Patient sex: M
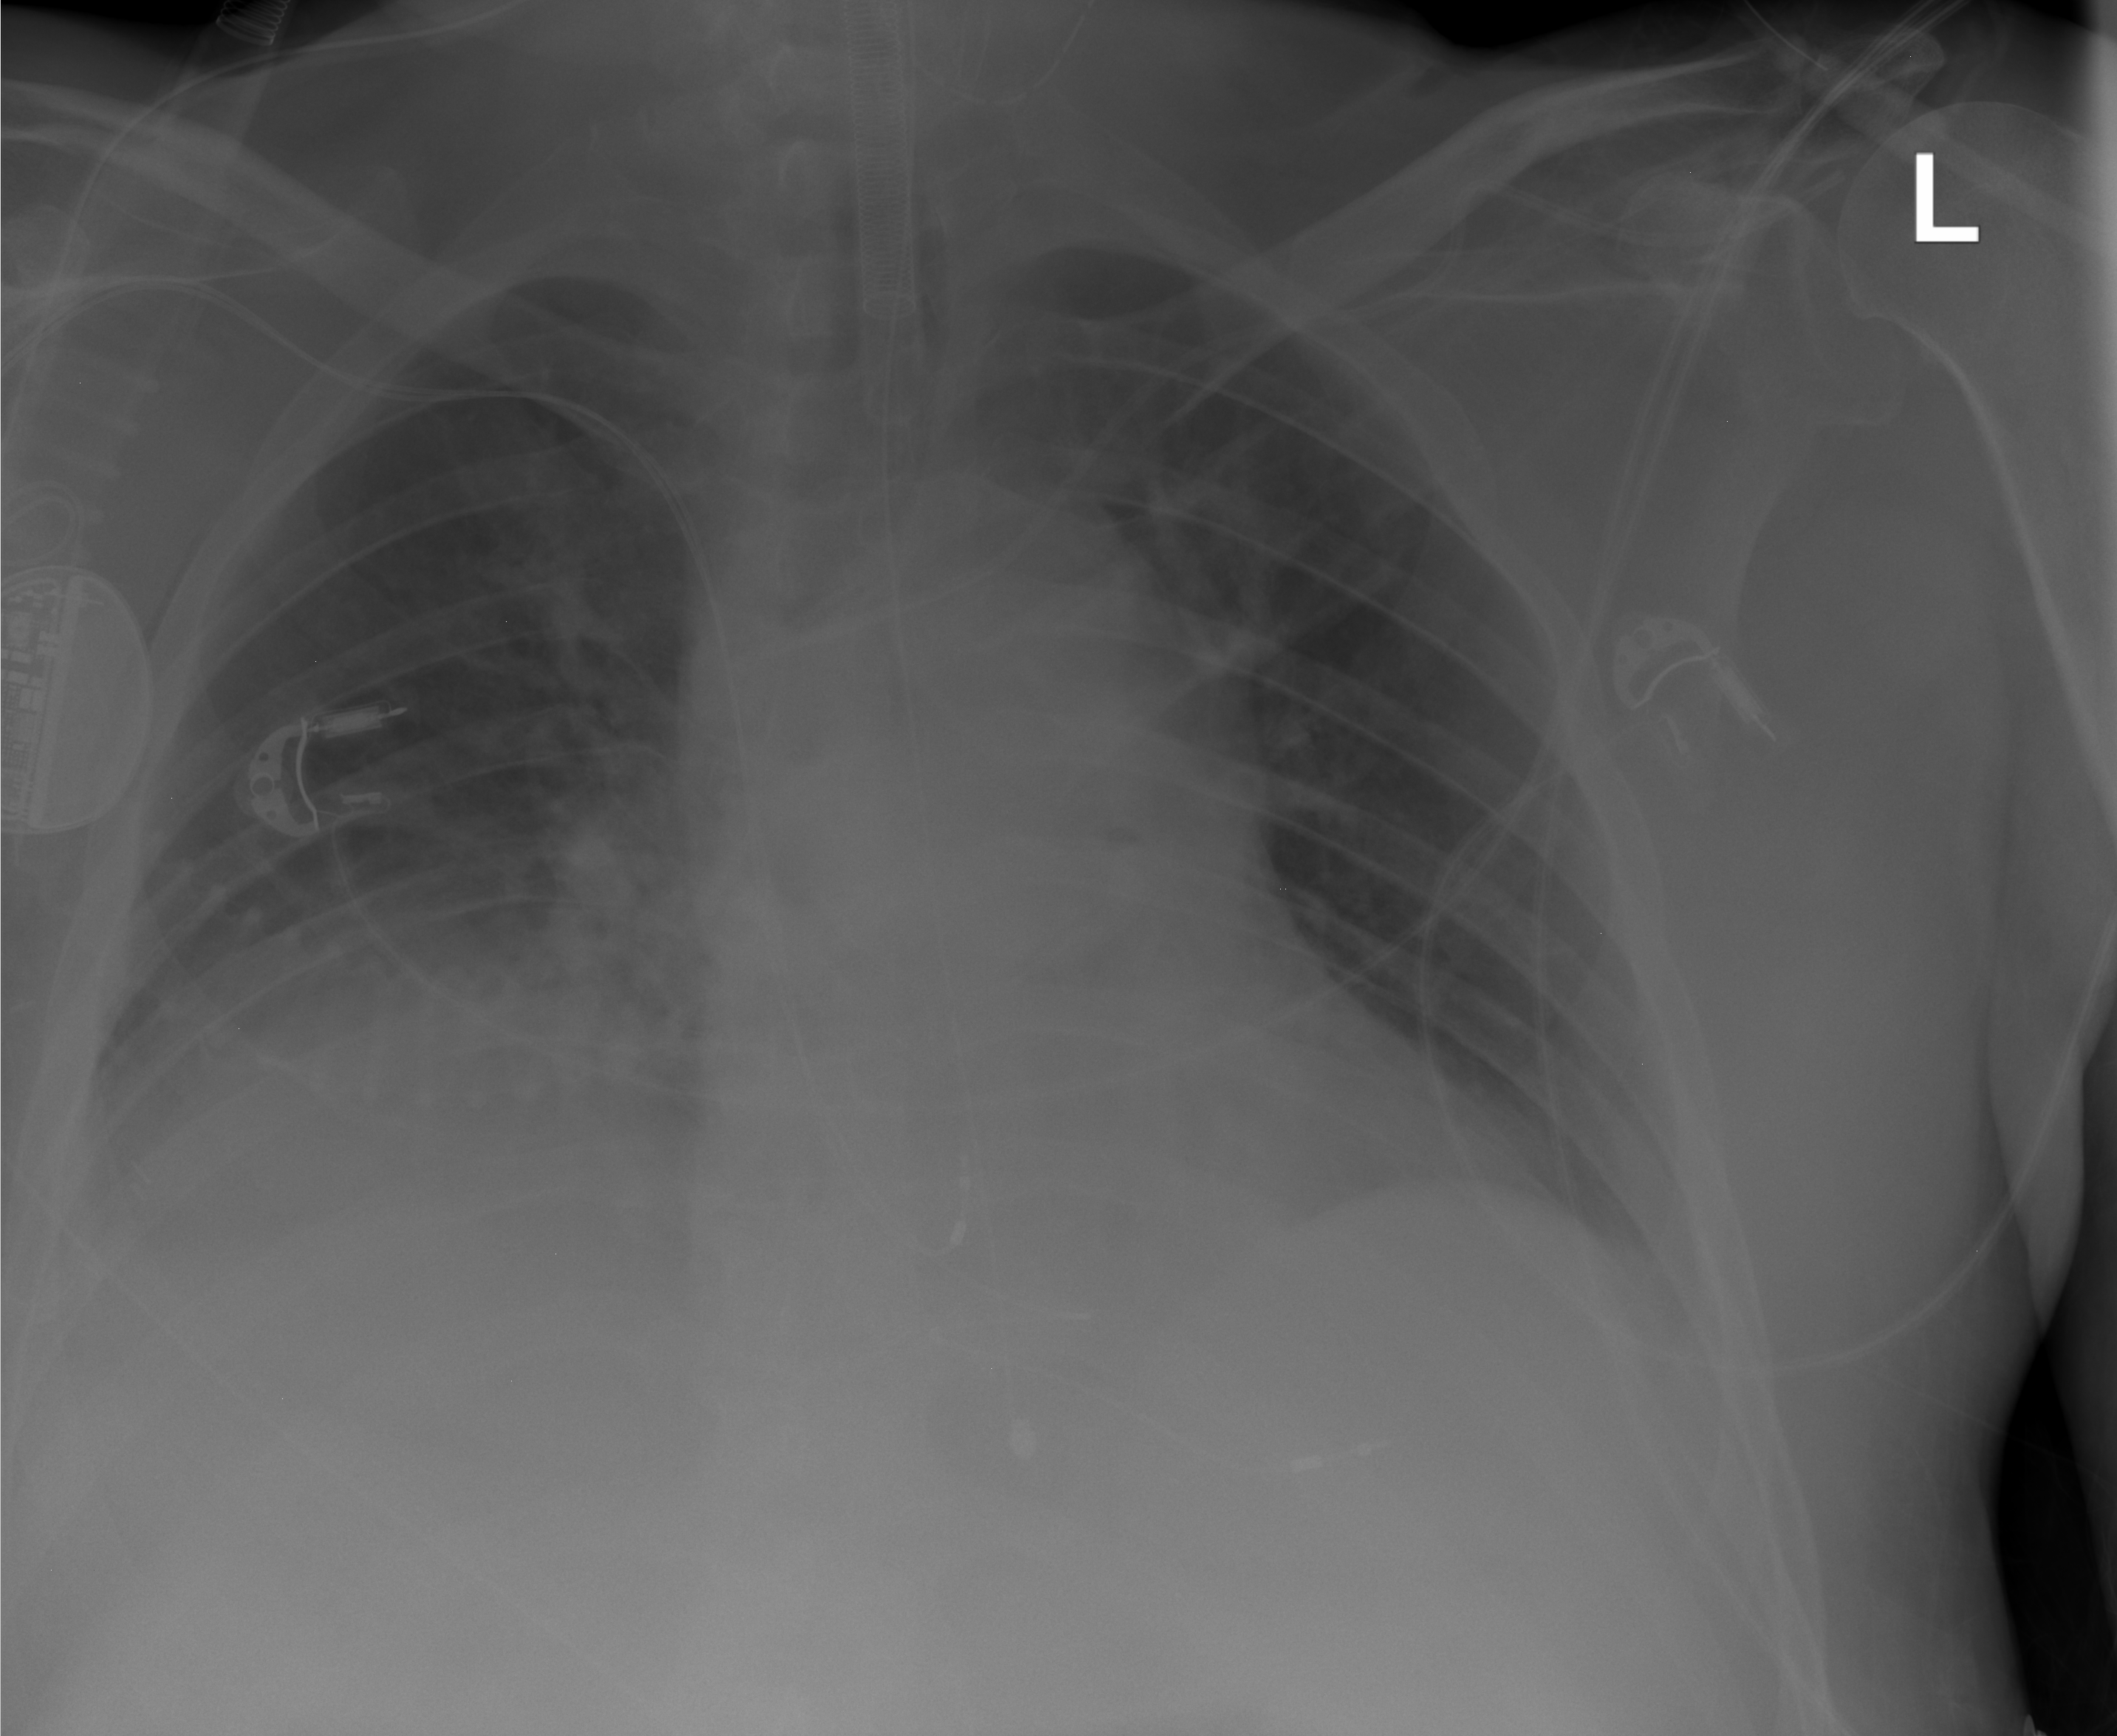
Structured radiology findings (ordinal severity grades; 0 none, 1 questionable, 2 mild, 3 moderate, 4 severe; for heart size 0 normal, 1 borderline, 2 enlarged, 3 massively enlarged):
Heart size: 0
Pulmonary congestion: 0
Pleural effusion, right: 2
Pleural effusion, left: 0
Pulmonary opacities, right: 0
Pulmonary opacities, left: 0
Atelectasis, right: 2
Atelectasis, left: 0